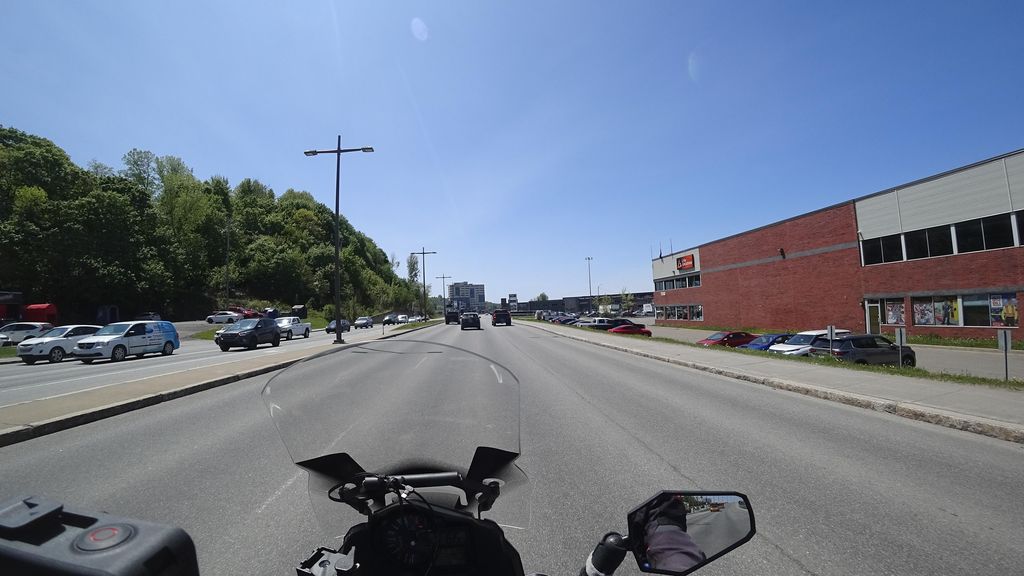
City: quebec_city